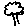
Label: tree